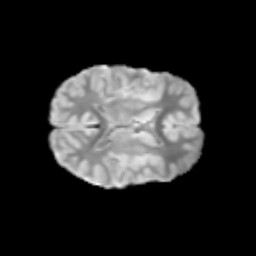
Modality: T2w
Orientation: axial
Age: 10
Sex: female
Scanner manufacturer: siemens
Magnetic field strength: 3 T
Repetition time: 3.8 s
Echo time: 0.07 s